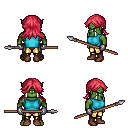
a pixel art fantasy rpg character, male body template, orc, green skin, teal sleeveless shirt, gold greaves, ruby red loose hair, metal gloves, brown shoes, spear, four views (front, back, left, right), 2x2 character sprite sheet, small pixel art, hard edges, no anti-aliasing